Interaction volume radius: 10 \u00c5
Interaction volume height: 50 \u00c5
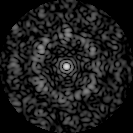
Disorder parameter: 0.7223